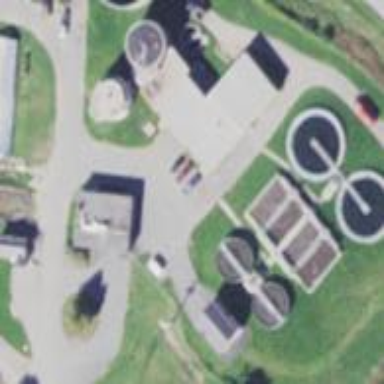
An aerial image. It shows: Man-made water works facility.